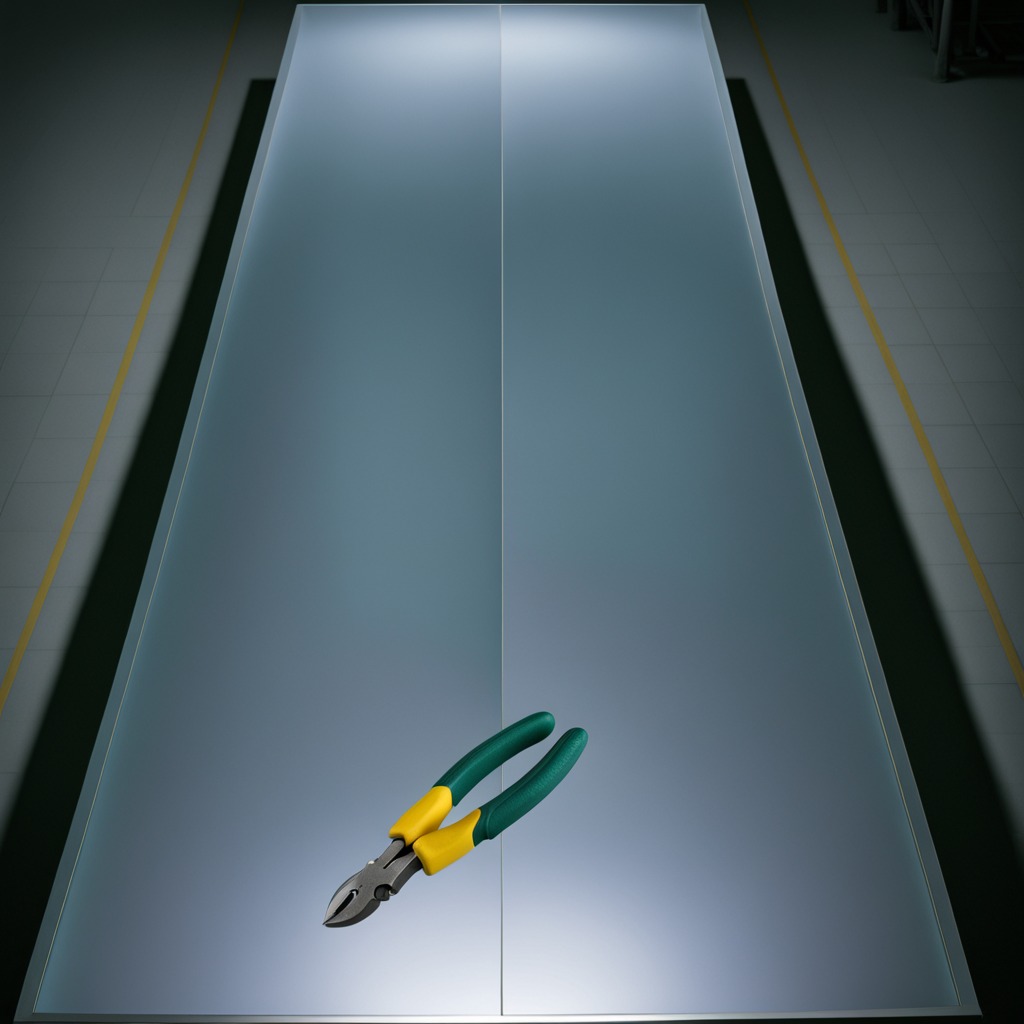
A plier is lying on the clean empty table in a railway signal maintenance room.